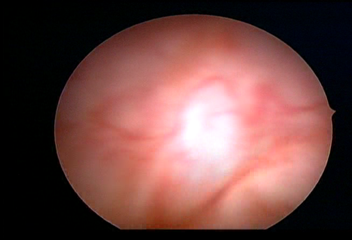
Modality: WLC
Class: Normal mucosa
Bladder cancer association: No